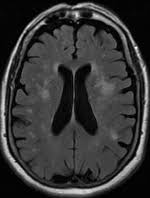
Label: notumor